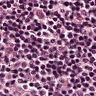
Metastatic tissue present: no